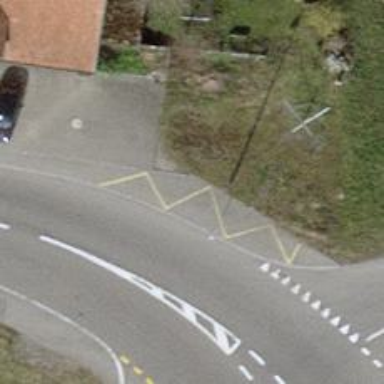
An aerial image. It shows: Bus stop along the road.